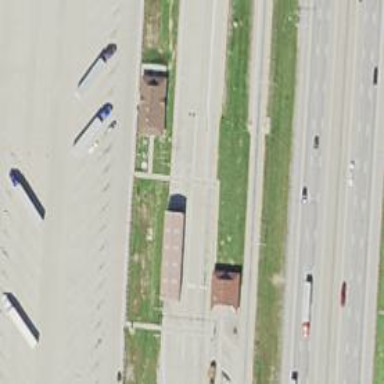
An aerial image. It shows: Weighbridge facility.